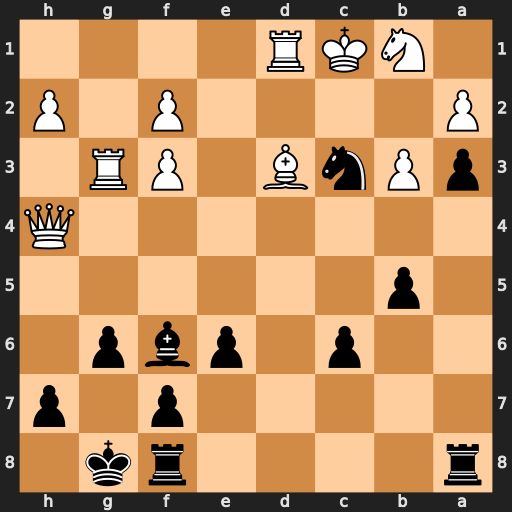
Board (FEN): r4rk1/5p1p/2p1pbp1/1p6/7Q/pPnB1PR1/P4P1P/1NKR4
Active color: b
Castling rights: -
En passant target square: -
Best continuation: Nxa2+ Kd2 Bxh4